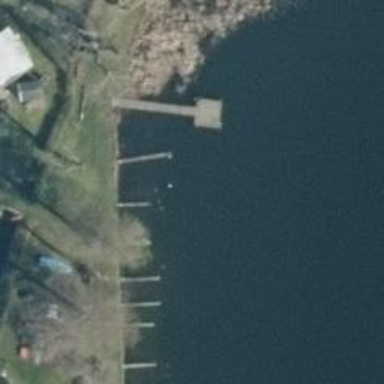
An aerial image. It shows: Man-made pier.